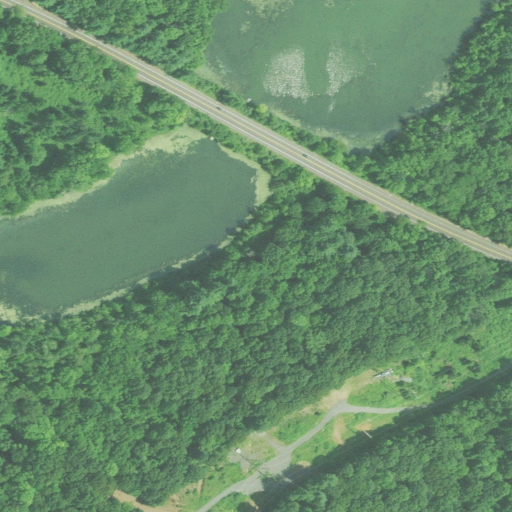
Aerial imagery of valley in Connecticut named Copper Valley containing deciduous forest, open water, woody wetlands, open development, low intensity development, herbaceous wetlands, grassland, mixed forest, and medium intensity development